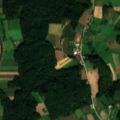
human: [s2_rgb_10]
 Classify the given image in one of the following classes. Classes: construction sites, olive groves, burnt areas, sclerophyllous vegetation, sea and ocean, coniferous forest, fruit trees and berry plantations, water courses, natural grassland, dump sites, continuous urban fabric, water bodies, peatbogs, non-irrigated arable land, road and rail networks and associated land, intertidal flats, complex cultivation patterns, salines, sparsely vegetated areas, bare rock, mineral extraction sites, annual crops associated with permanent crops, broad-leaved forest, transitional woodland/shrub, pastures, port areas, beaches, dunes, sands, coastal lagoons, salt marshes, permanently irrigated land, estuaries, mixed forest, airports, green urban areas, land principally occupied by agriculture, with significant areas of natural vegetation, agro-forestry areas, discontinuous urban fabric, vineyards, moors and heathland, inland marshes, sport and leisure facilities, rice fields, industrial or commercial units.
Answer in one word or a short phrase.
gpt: non-irrigated arable land, complex cultivation patterns, land principally occupied by agriculture, with significant areas of natural vegetation, mixed forest